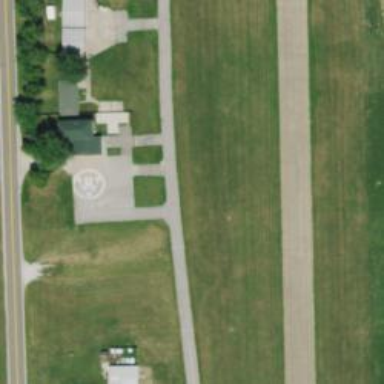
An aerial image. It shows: Image of taxiway at airport.